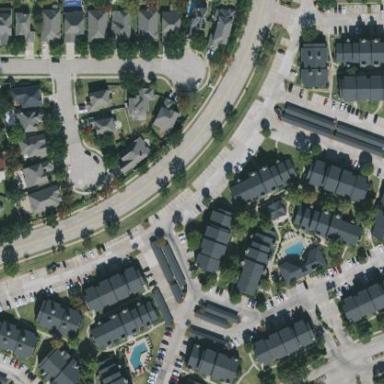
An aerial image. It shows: Residential area with apartments.